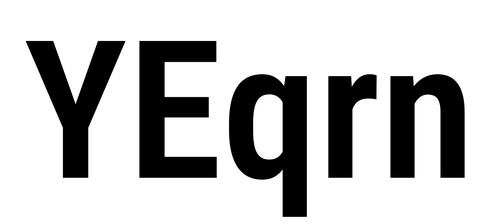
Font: Roboto_Condensed_SemiBold